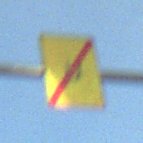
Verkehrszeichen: EndeUmleitung
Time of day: MorningAfternoon
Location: Outdoor (Suburban)
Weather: PartlyCloudy
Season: NotSpecified
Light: Natural